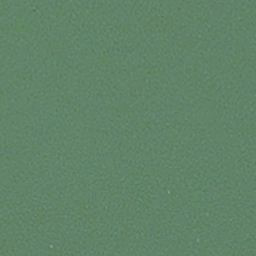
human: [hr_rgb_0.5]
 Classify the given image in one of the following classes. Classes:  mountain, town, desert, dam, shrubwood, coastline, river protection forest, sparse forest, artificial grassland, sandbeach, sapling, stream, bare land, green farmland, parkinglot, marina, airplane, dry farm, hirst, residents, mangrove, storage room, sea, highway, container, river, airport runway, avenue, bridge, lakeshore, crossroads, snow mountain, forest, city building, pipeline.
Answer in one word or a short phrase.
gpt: sea